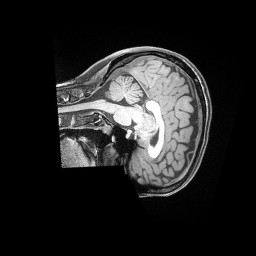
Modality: T1w
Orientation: sagittal
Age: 35
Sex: female
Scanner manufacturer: siemens
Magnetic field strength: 3 T
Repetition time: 2 s
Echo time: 0.00211 s